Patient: sex M, age 69
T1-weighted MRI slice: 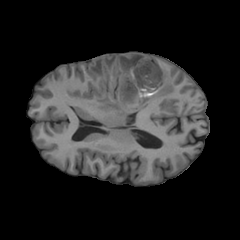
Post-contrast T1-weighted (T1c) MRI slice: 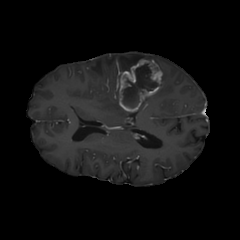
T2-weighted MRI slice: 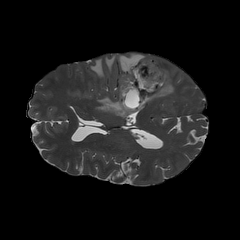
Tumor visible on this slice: yes
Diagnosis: Glioblastoma, IDH-wildtype
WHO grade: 4